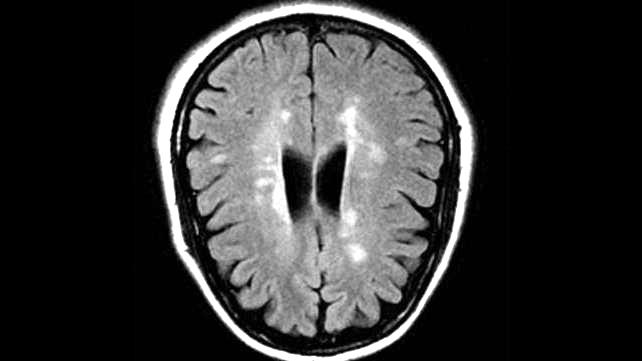
Label: notumor